Aerial crown-view tile of a tropical tree (Barro Colorado Island, Panama), acquired 20250217:
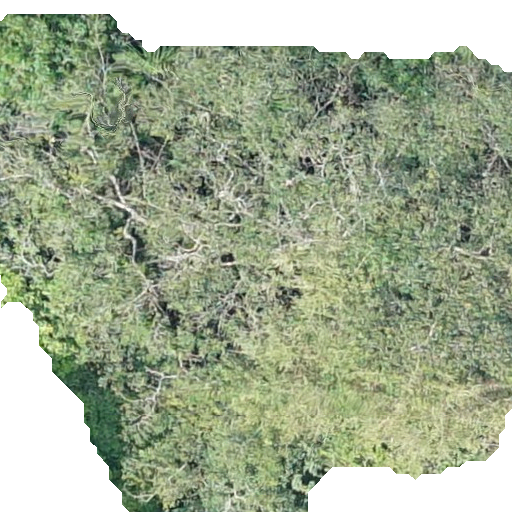
Species: Hura crepitans
GBIF accepted scientific name: Hura crepitans
Crown area: 375.69 m²